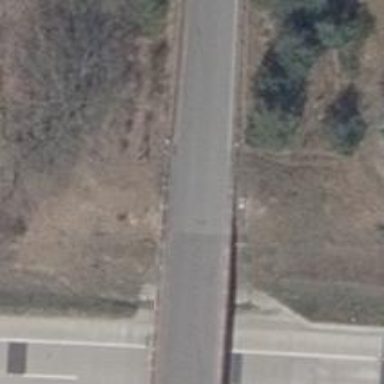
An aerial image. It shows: Unclassified road on bridge.